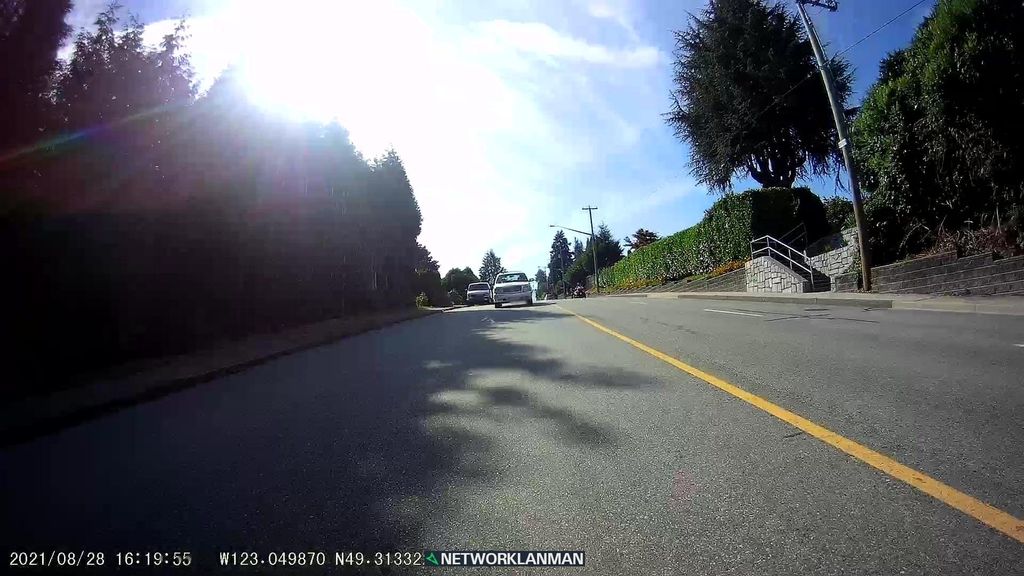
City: vancouver